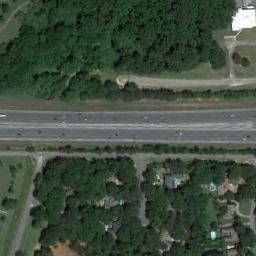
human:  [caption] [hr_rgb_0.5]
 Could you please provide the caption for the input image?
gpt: The freeway goes through the forest with some cars .

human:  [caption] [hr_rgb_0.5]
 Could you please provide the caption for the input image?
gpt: A straight freeway goes through the forest with many green trees and some houses and some cars are driving on the freeway .

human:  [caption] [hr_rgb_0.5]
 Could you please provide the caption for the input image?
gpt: There are large green forests around the freeway, There are many cars on the freeway, And there are several buildings in the forest .

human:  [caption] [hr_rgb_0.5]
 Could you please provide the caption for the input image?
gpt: There are no cars on the motorway .

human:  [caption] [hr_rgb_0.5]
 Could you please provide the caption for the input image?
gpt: There are many green trees and some buildings beside the freeway .